Field crop: maize
Growth stage: 2
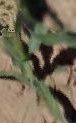
Species: maize